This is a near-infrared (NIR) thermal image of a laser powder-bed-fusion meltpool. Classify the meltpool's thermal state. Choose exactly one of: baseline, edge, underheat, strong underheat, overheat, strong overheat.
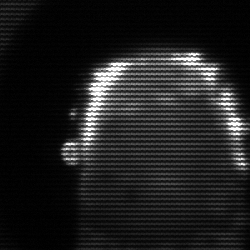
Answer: baseline